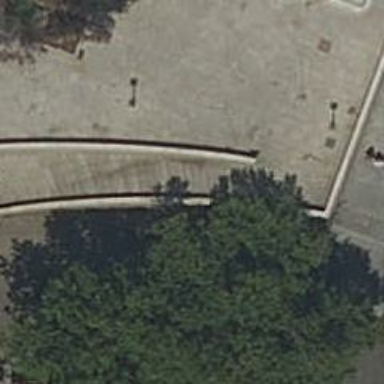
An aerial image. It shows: Set of steps made of paving stones.